Interaction volume radius: 10 \u00c5
Interaction volume height: 10 \u00c5
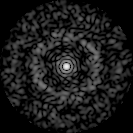
Disorder parameter: 0.8498